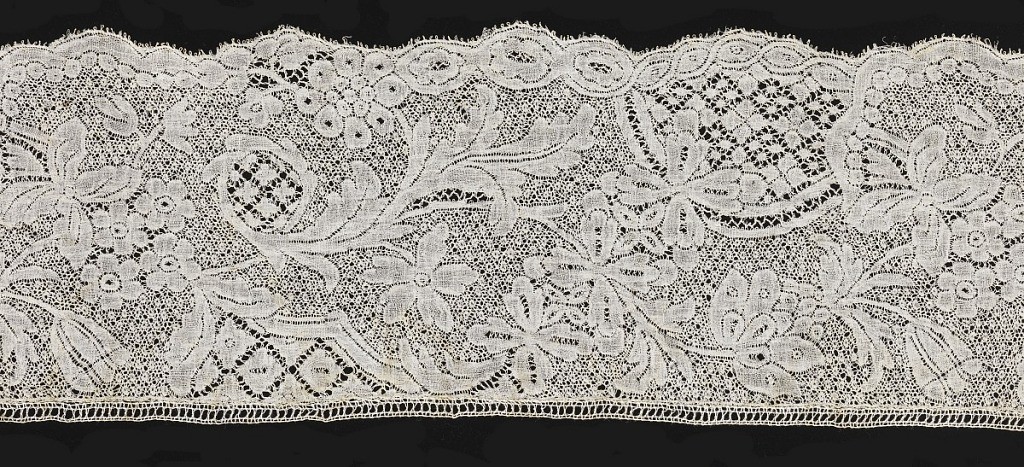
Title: Border
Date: mid-18th century
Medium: linen Technique: bobbin lace, Binche style with snowflake ground
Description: Binche style border with an elaborate ground interspersed by asymmetrically placed floral garland.